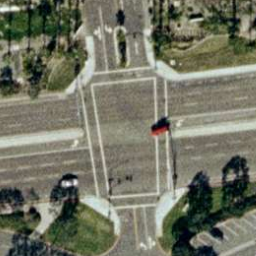
Label: intersection